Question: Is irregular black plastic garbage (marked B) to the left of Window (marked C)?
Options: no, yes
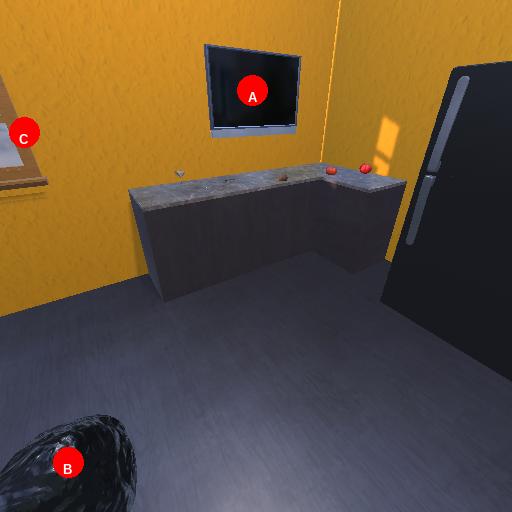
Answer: no